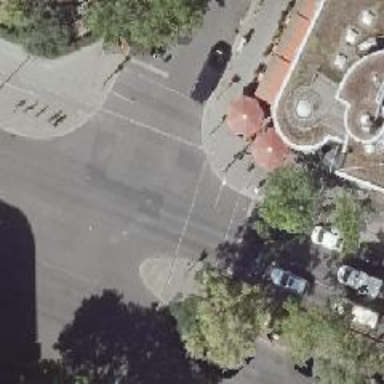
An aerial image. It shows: Crossing with traffic signals.